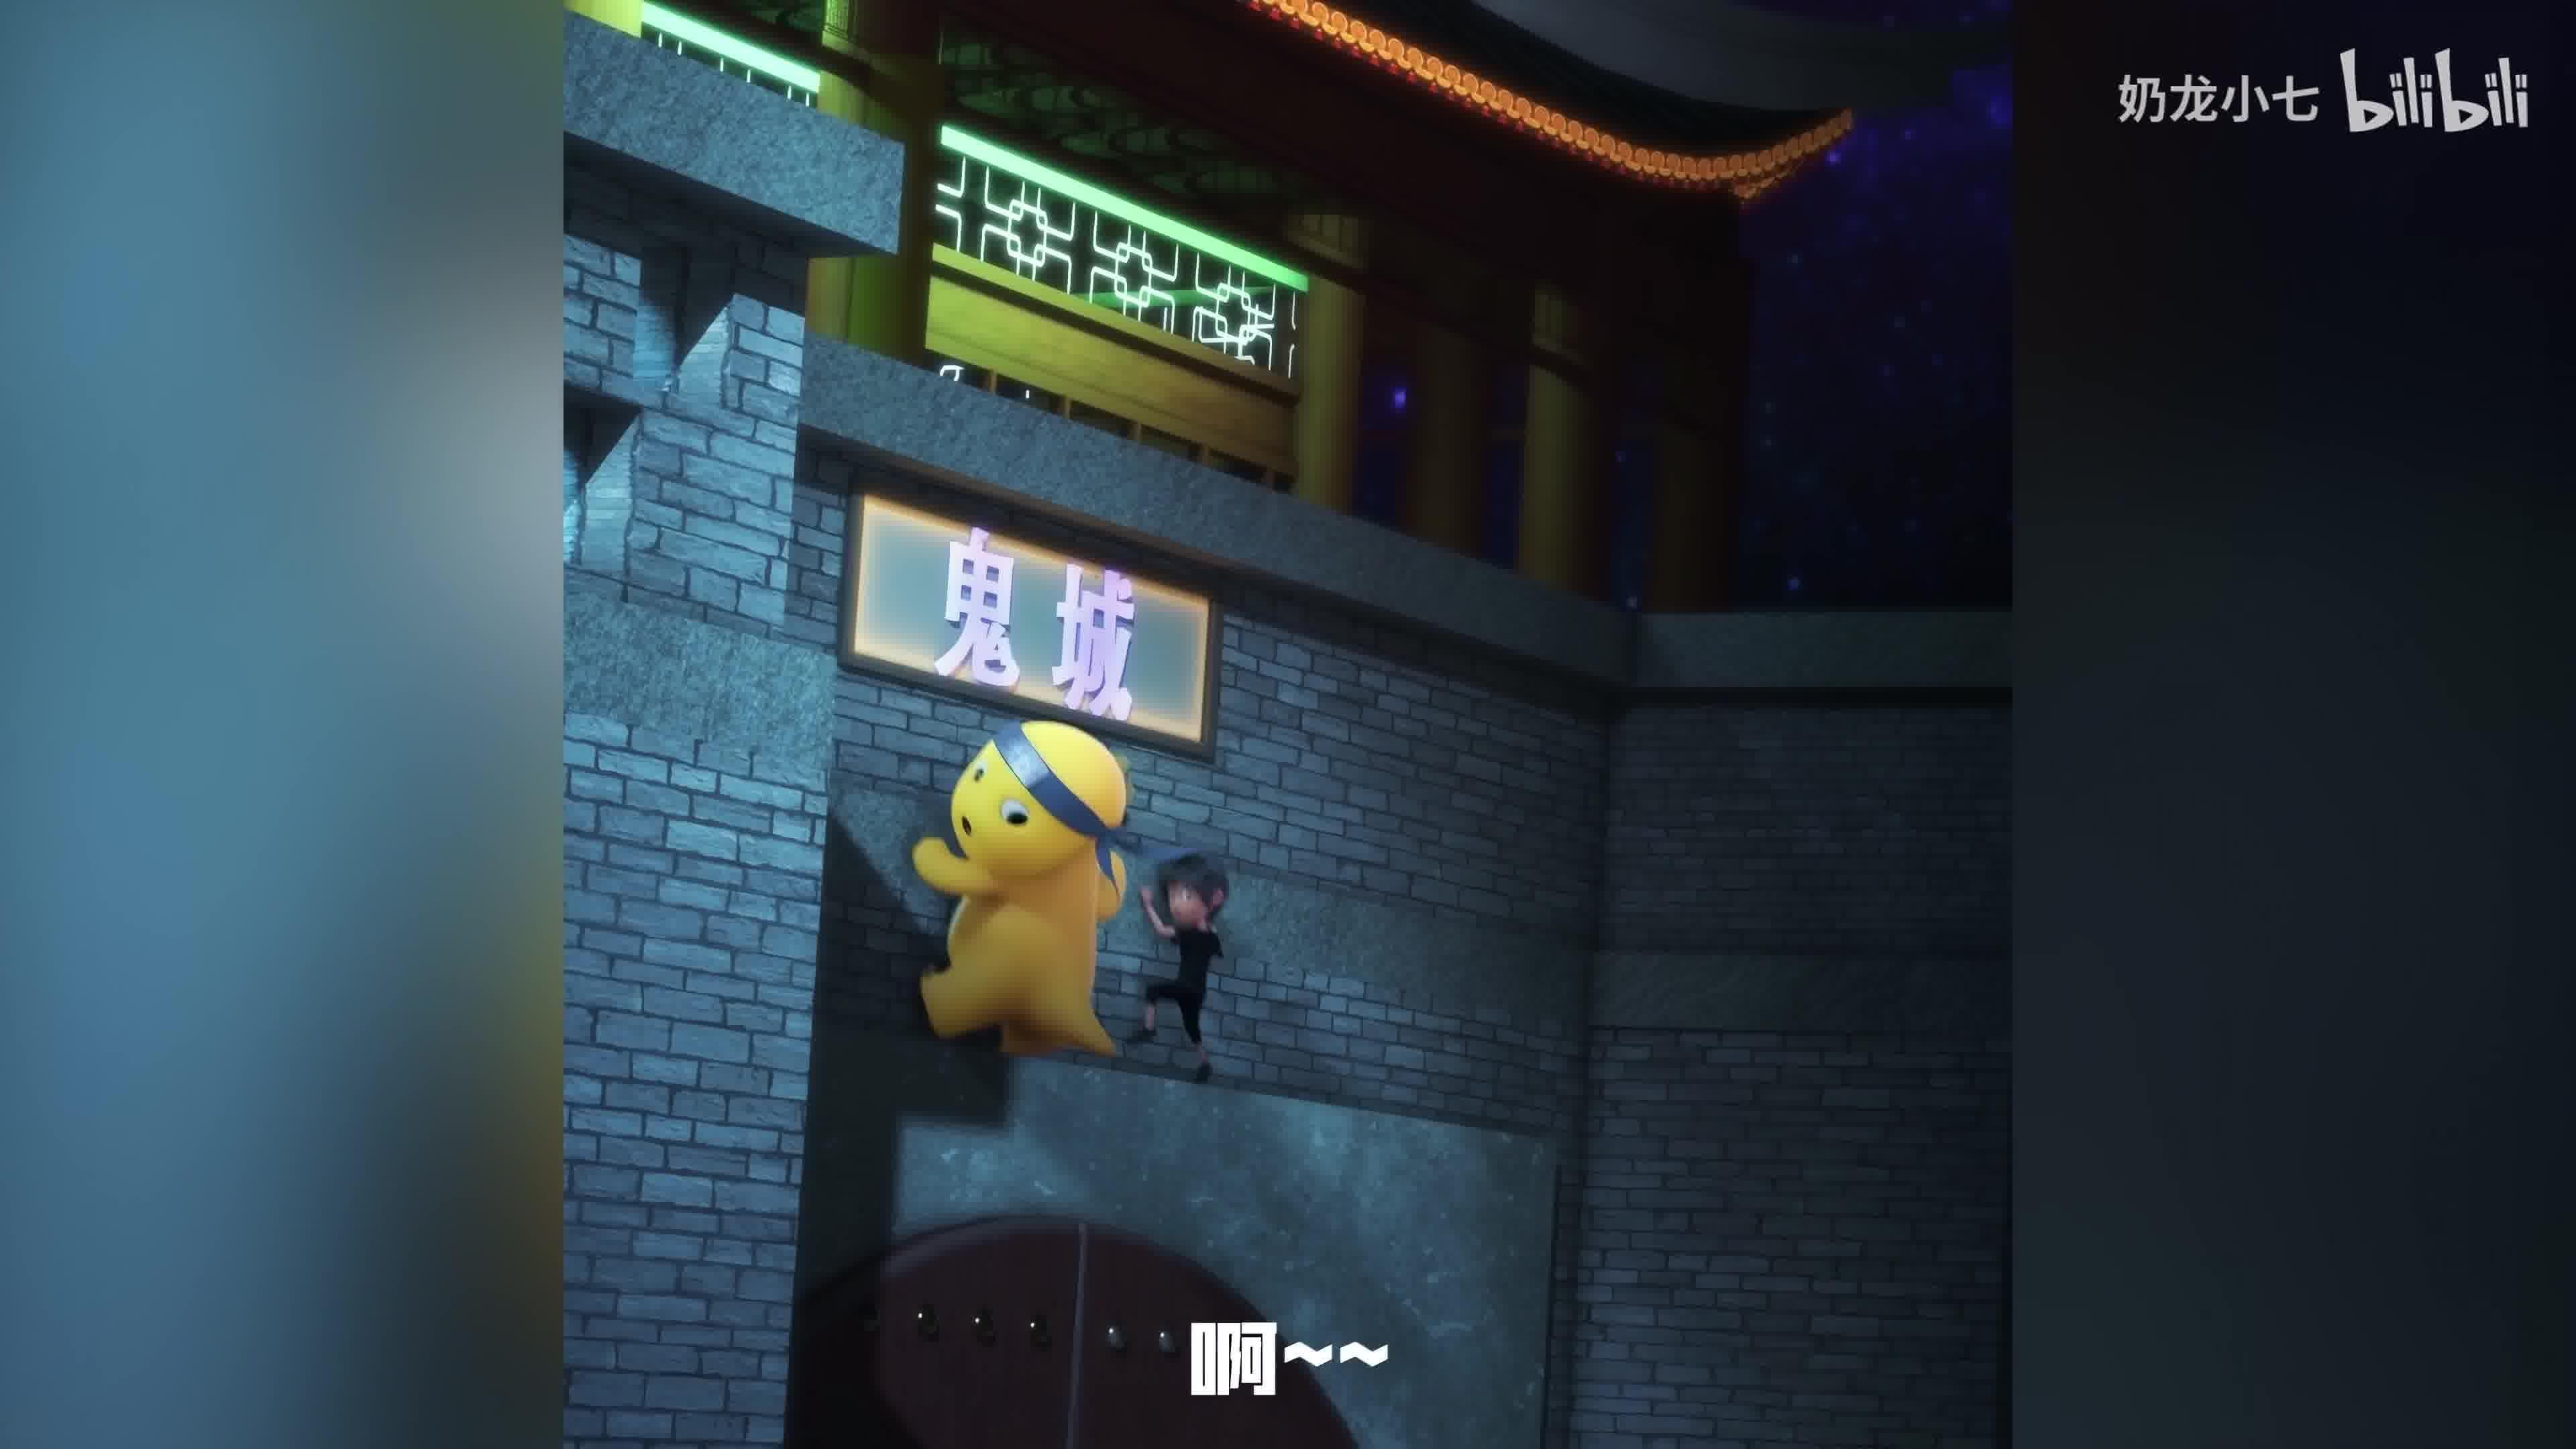
Label: nailong